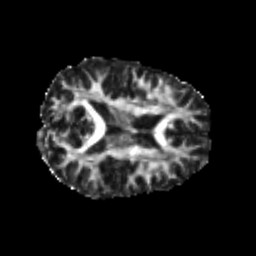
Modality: FA
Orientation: axial
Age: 24
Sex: female
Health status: healthy
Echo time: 0.074 s